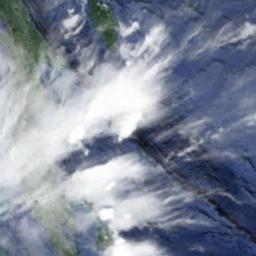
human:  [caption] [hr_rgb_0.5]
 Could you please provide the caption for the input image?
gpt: There is a thick cloud and a thin cloud on the sea .

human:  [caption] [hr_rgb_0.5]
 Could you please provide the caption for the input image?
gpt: The stratus clouds are located above the sea and the island covered by dense vegetation .

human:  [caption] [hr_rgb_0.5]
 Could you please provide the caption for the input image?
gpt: White clouds on blue sea .

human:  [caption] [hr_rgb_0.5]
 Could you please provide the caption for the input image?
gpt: The white cloud is above green land and blue sea .

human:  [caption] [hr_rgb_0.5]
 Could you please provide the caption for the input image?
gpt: There are some thickened white clouds over a blue sea .